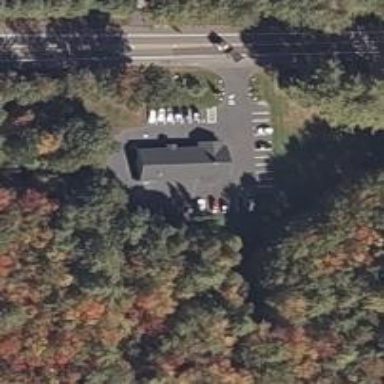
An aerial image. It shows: Veterinary facility.